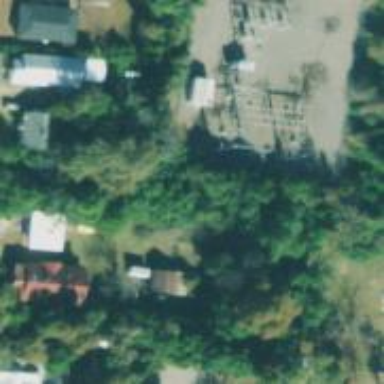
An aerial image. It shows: There is distribution substation enclosed by fence.